Question: Below (and this <URL> is the HTML that produced these 2 screenshots. The first is in Chrome on Windows 10, and the second is from Chrome on iOS 12.
<URL>

Notice that Win 10 correctly flattens and colors red all of the characters in the bottom line. But in the top line, it incorrectly does stylize the ⚠️, even though elsewhere (also on Win 10) I see it correctly displayed in yellow, such as <URL>.
Also notice that iOS 12 correctly stylizes all the emojis but does flatten and color red the first 2 characters ( ).
## How can I control (across all devices and browsers) whether a character is displayed as the emoji version or text version?
This is NOT a duplicate of other questions because (as you can see from the HTML) I already know about the text variation selector '&#xfe0e;', and I've experimented with tons of different local fonts (such as <URL> and Google Fonts.
- <URL>
'''
<link href="https://fonts.googleapis.com/css?family=Raleway&display=swap" rel="stylesheet">
<div style='text-align: right; font-family: "Raleway"; margin: auto; display: inline-block; font-size: 22px;'>
emojis &#127748;
&#x1F4AC;
&#x231b;
&#9889;
&#9888;
<div style="color: red;">
using text variation selector
&#127748;&#xfe0e;
&#x1F4AC;&#xfe0e;
&#x231b;&#xfe0e;
&#9889;&#xfe0e;
&#9888;&#xfe0e;
</div>
</div>
'''
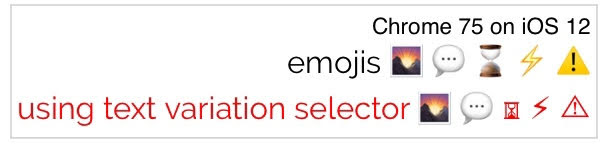
Answer: The short answer is that you can't. The text variation selector does not work generally for all characters; only those sequences explicitly defined in the standard are valid. Chrome on Windows is in fact violating the standard in your first example because there are no variation sequences for and . There is no Unicode mechanism to stop these characters from behaving like emoji; '<U+1F304, U+FE0E>' display identically to 'U+1F304' alone.
All emoji characters that allow variation selectors are listed in the data file <URL> on my website for easy access.
However, even for those characters that do support variation selectors, there is no guarantee that they will actually work. Older Android phones for example cannot display many emoji as text-style because they simply lack the fonts necessary to do so.
If you want to ensure universal text-style display, you will need to supply your own fonts to override the system defaults.
Sidenote: While your Windows example gets the variation selectors wrong, it actually handle ⚠️ correctly because that character is meant to be text-style by default unlike all the others. If you need emoji-style display, you have to append the emoji variation selector 'U+FE0F' like so: ⚠️. This is not necessary (but possible) for ⌛ and ⚡ because they're emoji-default.